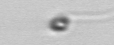
Label: flagellate